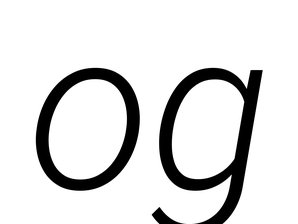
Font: Roboto-Italic_Light_Italic